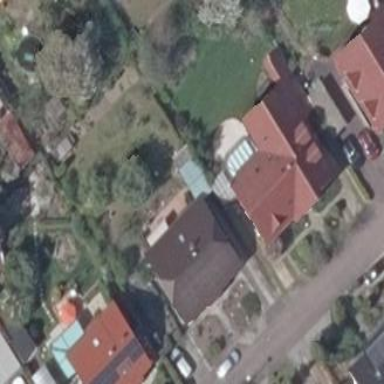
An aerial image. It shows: Simple and straightforward house.